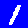
Digit: 1